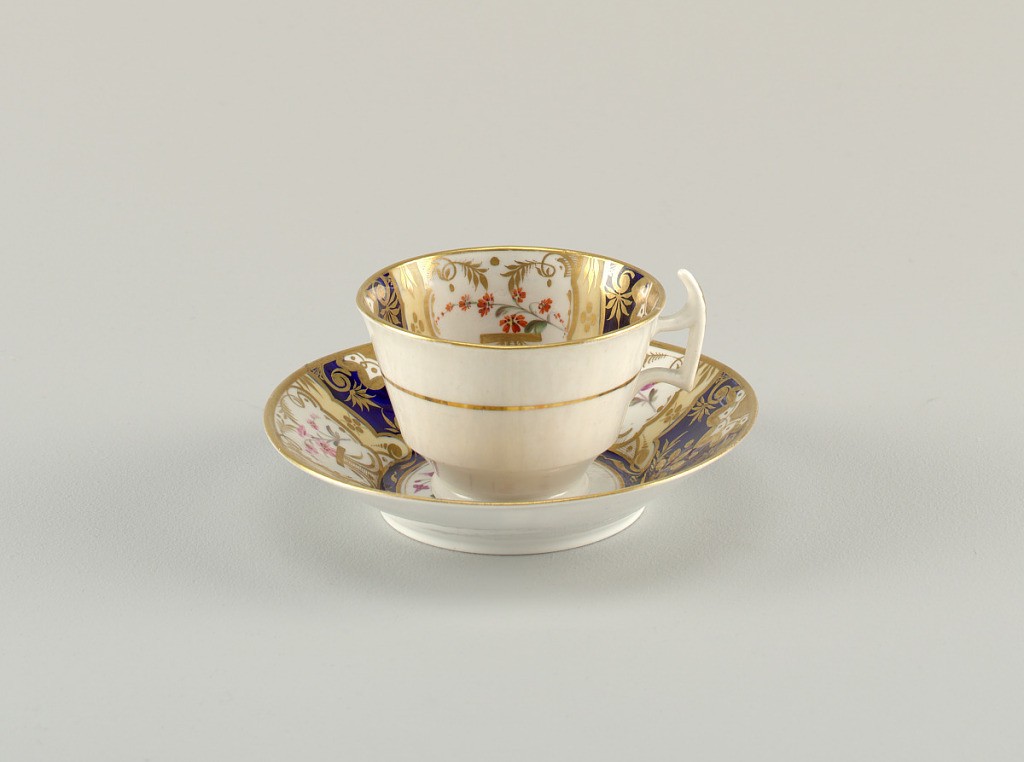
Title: Cup and Saucer, from a Tea Service
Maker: Spode Ceramic Works, English, established 1776
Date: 19th century
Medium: porcelain, vitreous enamel, gold
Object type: cup and saucer
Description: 1992-5-50-a,b: Cup has handle with raised spur. Exterior decorate...